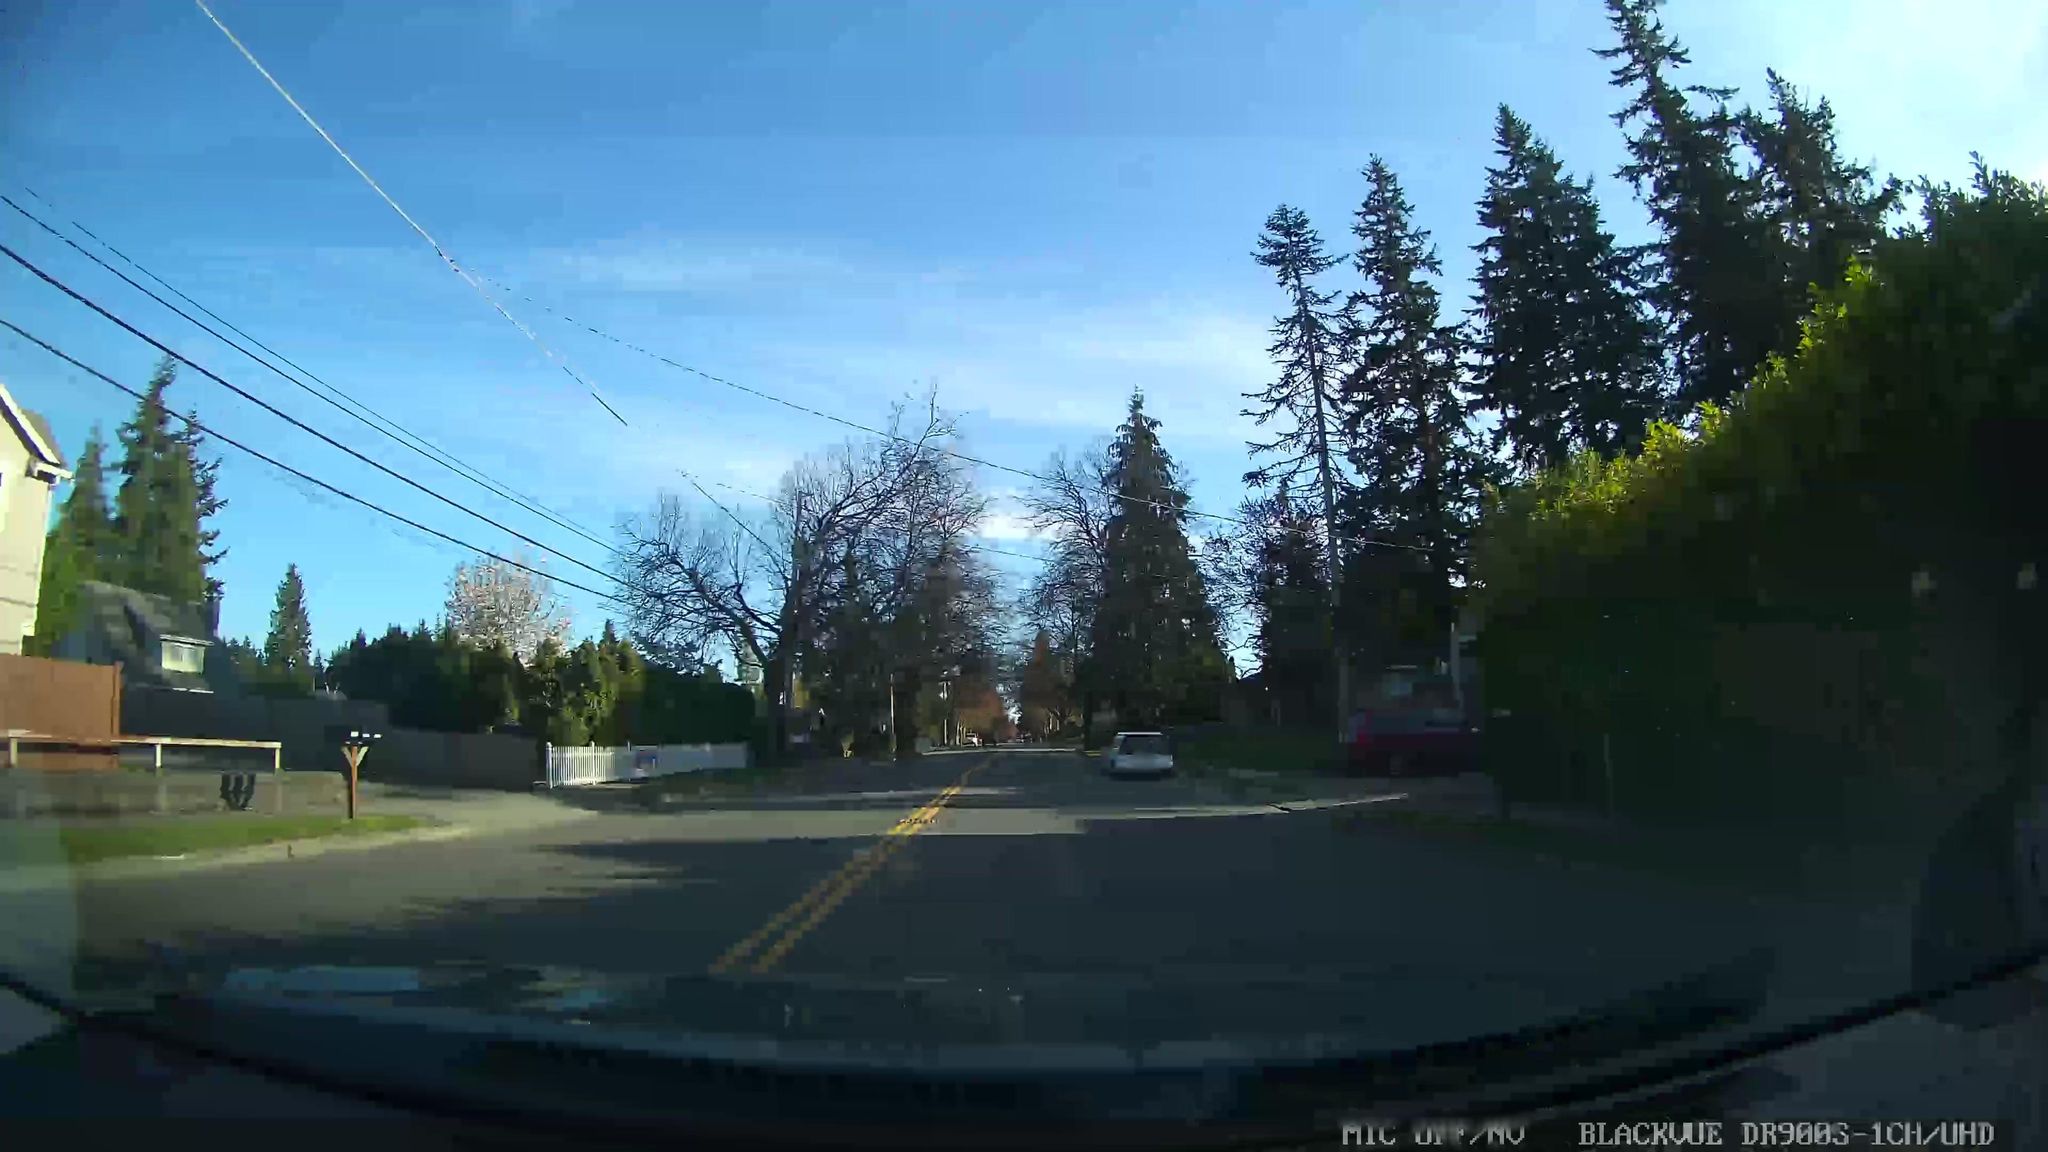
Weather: clear
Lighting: day
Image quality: good
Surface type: driving surface
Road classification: tertiary
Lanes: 2
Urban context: urban centre
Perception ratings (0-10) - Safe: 2.11, Lively: 3.87, Beautiful: 6.36, Boring: 6.4, Depressing: 2.53, Wealthy: 3.2